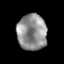
Tissue: prostate
Cell type: T cells
Senescence score: 0.289
Nuclear area (px): 1039
Mean DAPI intensity: 144.672